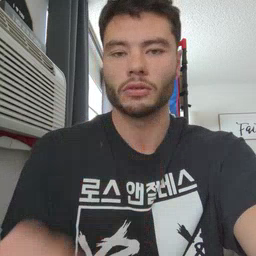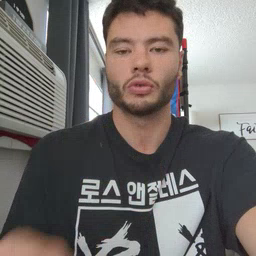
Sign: flower